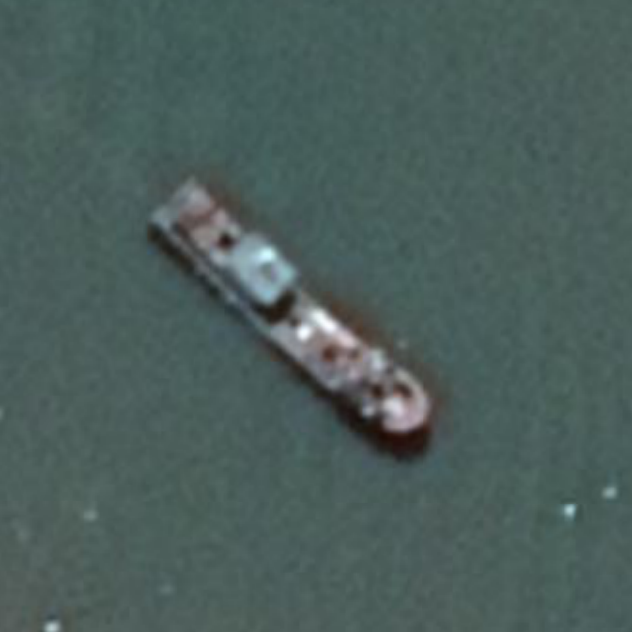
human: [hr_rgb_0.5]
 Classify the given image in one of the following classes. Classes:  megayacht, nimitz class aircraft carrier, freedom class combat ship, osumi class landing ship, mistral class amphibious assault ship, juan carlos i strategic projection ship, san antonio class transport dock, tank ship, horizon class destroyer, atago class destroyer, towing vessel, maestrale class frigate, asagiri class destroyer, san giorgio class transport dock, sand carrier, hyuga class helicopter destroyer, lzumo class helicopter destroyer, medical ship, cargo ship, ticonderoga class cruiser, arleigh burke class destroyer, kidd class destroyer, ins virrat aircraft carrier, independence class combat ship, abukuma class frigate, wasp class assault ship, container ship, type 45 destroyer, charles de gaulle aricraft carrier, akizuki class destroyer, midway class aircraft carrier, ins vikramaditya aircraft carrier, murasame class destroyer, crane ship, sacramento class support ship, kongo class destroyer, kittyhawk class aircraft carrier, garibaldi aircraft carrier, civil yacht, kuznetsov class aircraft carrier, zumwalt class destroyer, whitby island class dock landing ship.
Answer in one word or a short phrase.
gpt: Cargo ship